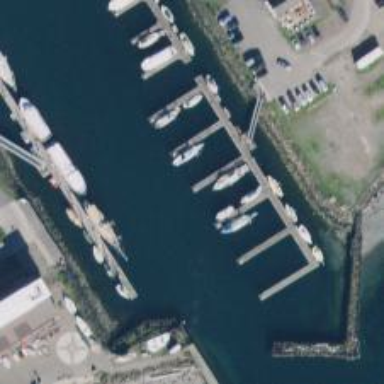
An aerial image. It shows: Pier with mooring facilities.